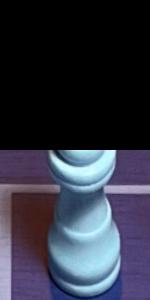
Label: King_White